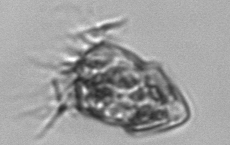
Label: Strombidium_inclinatum